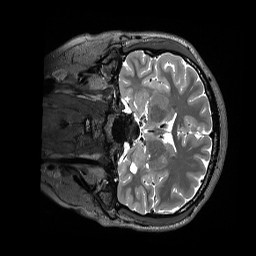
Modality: T2w
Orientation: coronal
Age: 25
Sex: male
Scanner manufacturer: siemens
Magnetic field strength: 3 T
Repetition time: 3.2 s
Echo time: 0.563 s